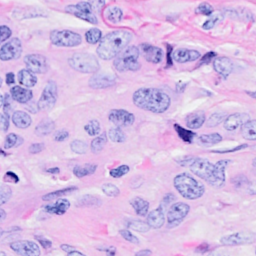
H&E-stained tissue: Breast